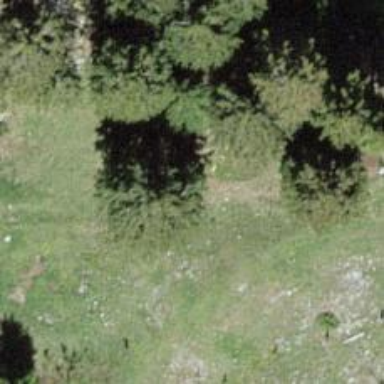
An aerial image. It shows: Needle-leaved tree in natural setting.